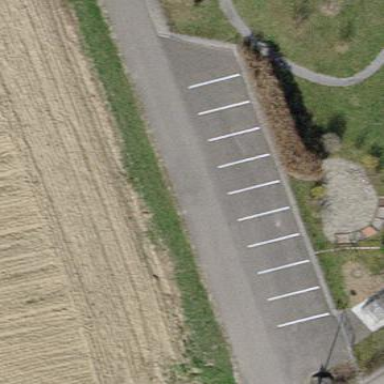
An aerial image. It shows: Parking available on the street side.